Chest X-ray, AP view. Patient: 50 years old, sex M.
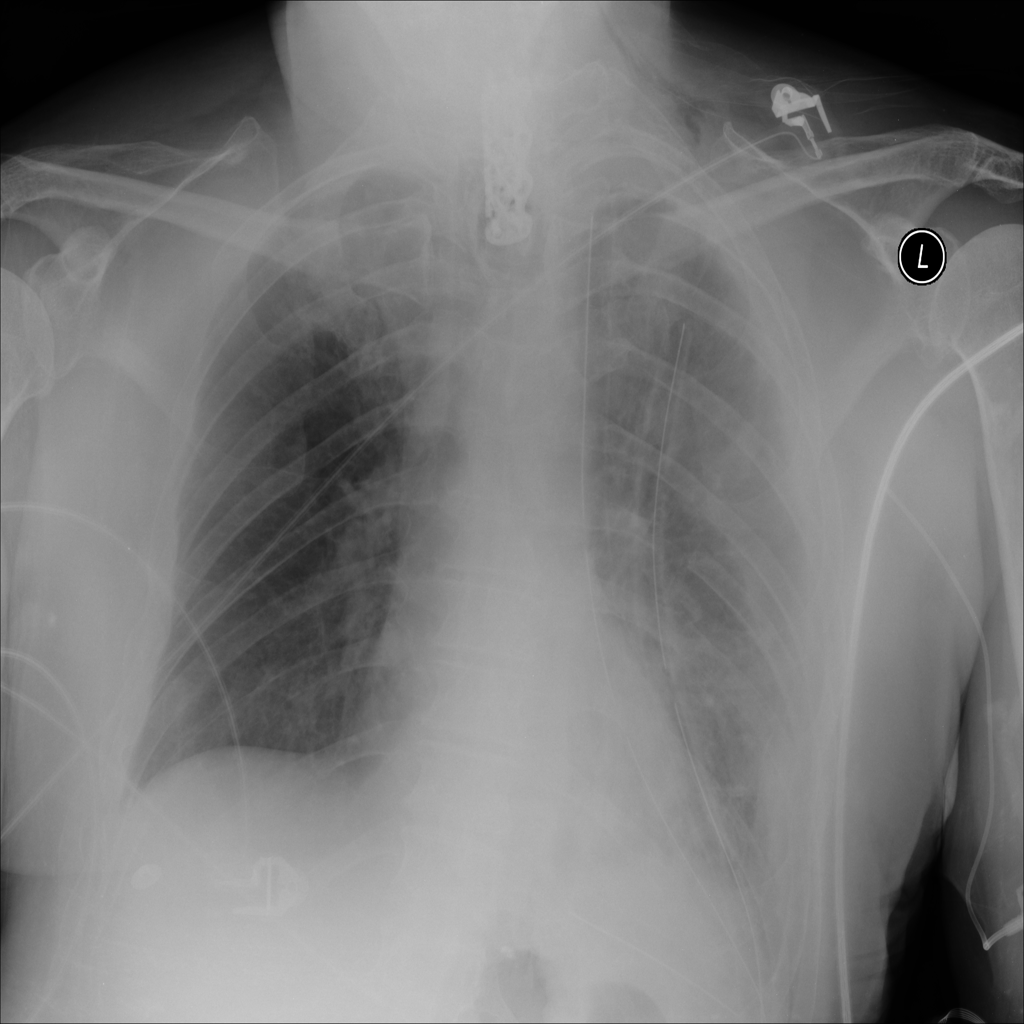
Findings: Emphysema